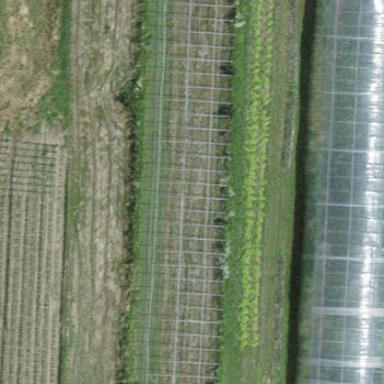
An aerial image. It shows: Greenhouse.